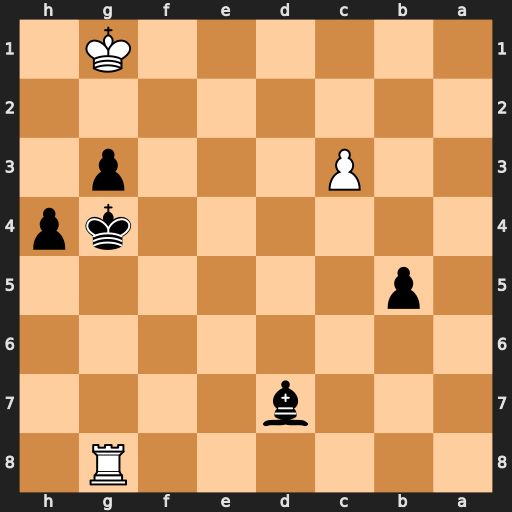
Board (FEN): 6R1/3b4/8/1p6/6kp/2P3p1/8/6K1
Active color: b
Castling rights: -
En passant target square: -
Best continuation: Kf4 Rd8 Bf5